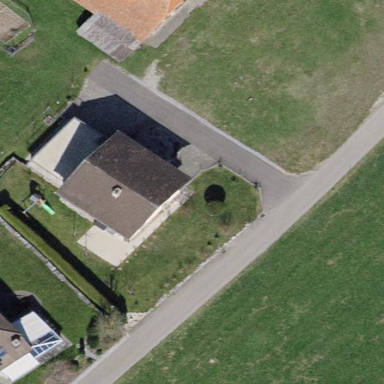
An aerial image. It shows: Detached building.